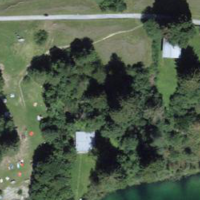
EUNIS habitat code: 24
Species observed at this site:
Primula veris
Plantago major
Filipendula ulmaria